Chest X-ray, PA view. Patient: 44 years old, sex M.
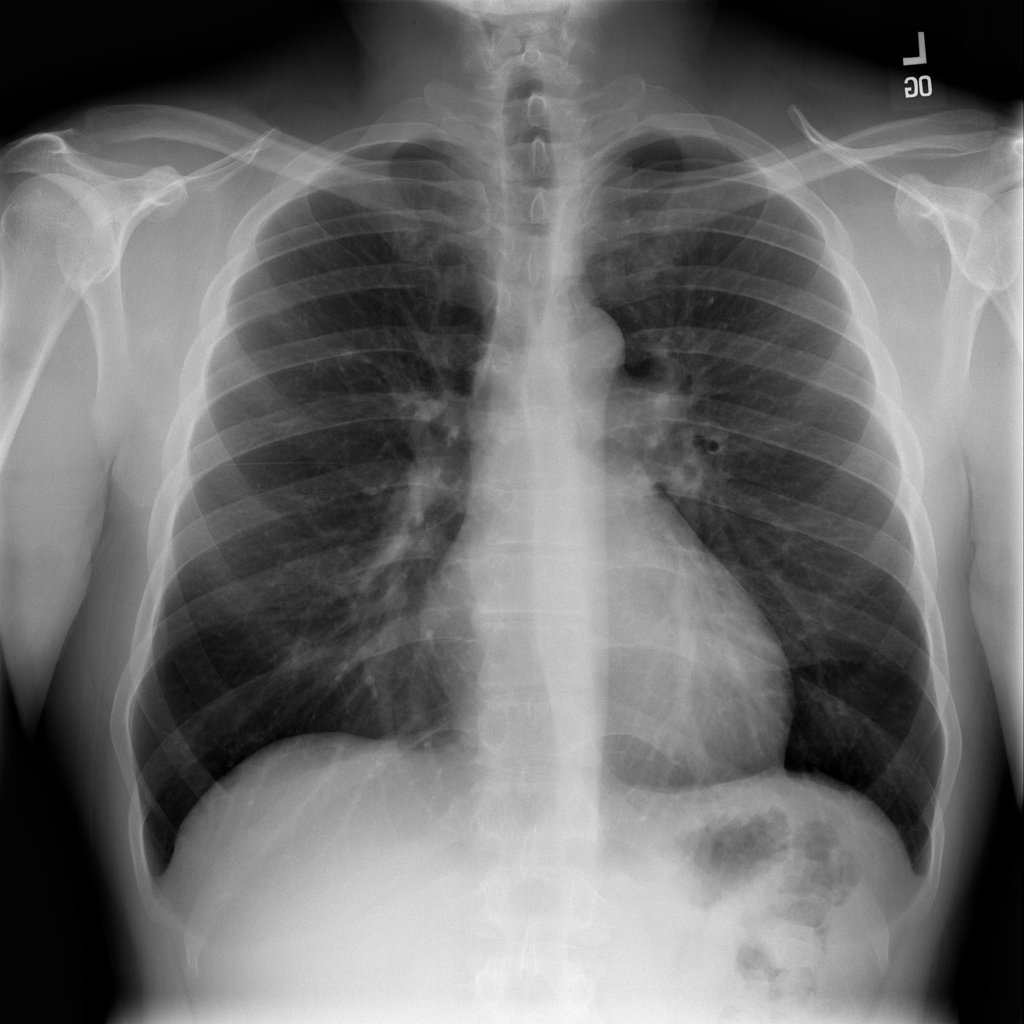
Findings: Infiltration